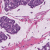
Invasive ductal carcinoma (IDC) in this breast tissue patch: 1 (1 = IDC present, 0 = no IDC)